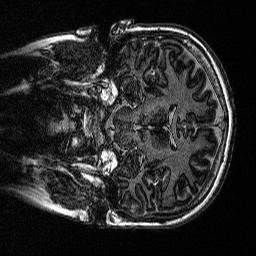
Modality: MP2RAGE
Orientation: coronal
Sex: female
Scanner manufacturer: siemens
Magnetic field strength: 3 T
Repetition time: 5 s
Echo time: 0.00292 s